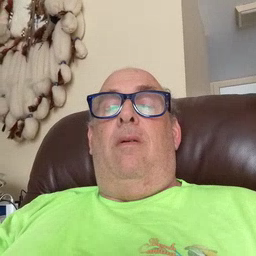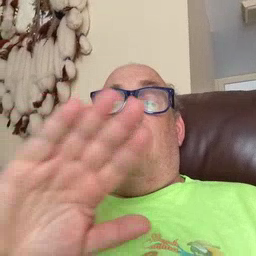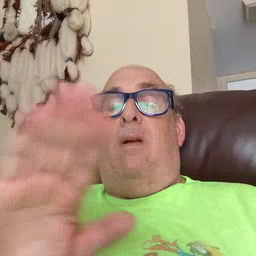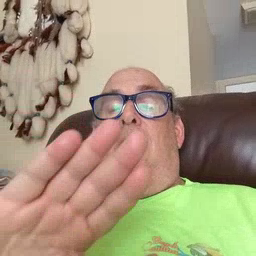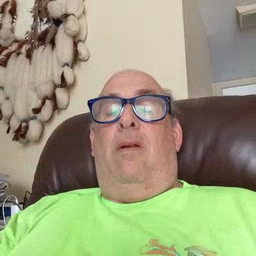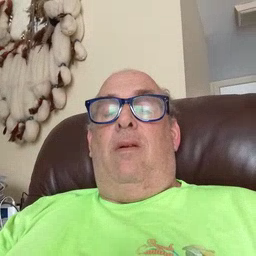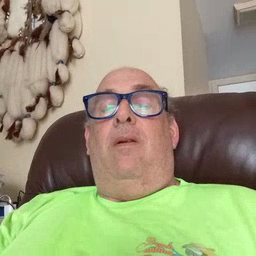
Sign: clean